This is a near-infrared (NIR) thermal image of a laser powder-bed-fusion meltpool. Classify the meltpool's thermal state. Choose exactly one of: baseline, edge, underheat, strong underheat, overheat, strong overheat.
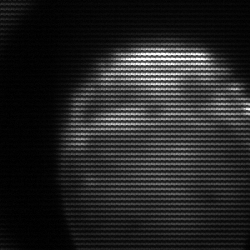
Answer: edge